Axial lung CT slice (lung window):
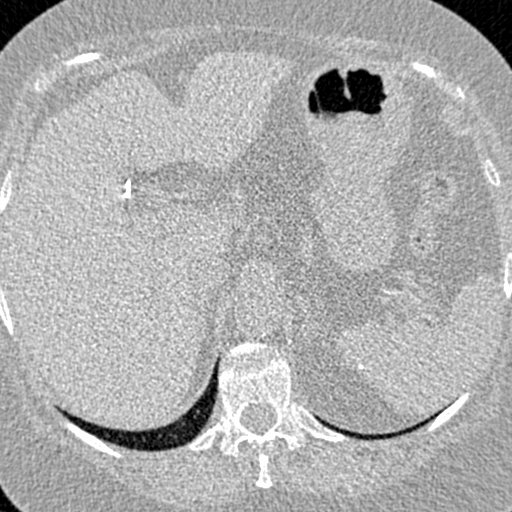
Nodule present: no